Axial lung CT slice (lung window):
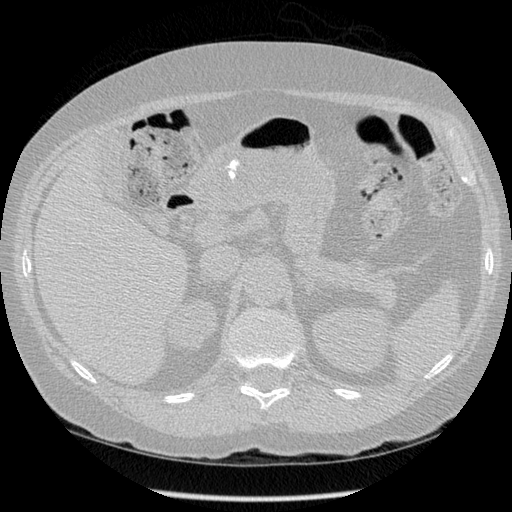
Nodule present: no